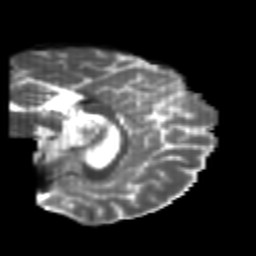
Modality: T2w
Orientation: sagittal
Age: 22
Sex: female
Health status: healthy
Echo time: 0.074 s